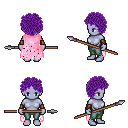
a pixel art fantasy rpg character, female body template, dark elf, purple skin, pink tattered cape, teal pants, purple curly afro hairstyle, leather bracers, spear, four views (front, back, left, right), 2x2 character sprite sheet, small pixel art, hard edges, no anti-aliasing